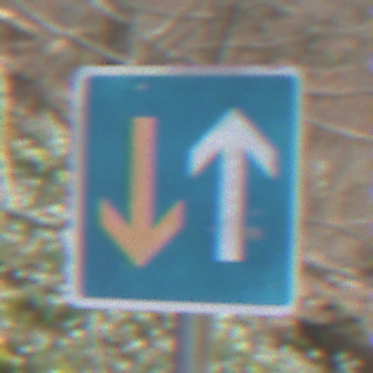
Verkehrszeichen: VorrangVorGegenverkehr
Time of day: MorningAfternoon
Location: Outdoor (Nature)
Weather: PartlyCloudy
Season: NotSpecified
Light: Natural